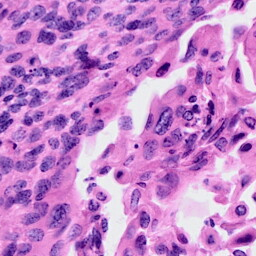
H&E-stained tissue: Cervix